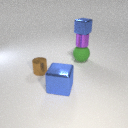
small blue metal cube above large green rubber sphere